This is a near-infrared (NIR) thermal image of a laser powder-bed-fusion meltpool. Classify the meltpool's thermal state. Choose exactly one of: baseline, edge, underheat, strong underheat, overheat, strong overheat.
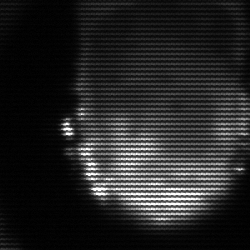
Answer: baseline